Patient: sex F, age 75
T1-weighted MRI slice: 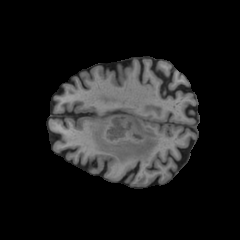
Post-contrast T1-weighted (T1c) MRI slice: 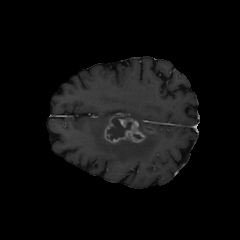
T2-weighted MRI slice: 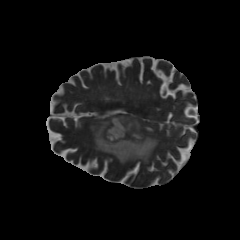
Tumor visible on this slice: yes
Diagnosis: Glioblastoma, IDH-wildtype
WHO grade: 4